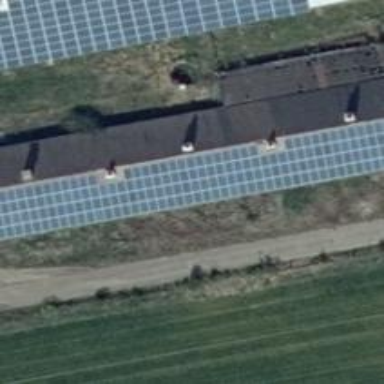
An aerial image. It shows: Solar photovoltaic panel generator producing electricity as small installation.